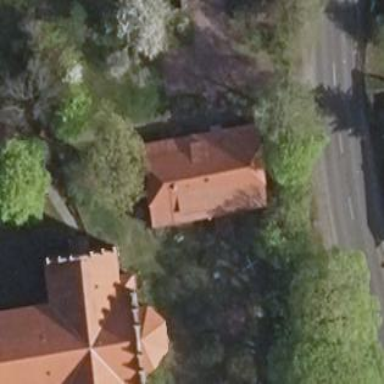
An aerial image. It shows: House with half-hipped roof. The roof orientation is along the house.